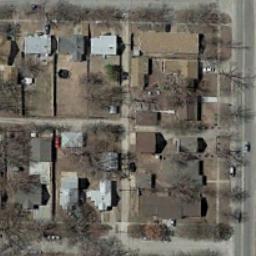
Label: residential